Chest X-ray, AP view. Patient: 66 years old, sex F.
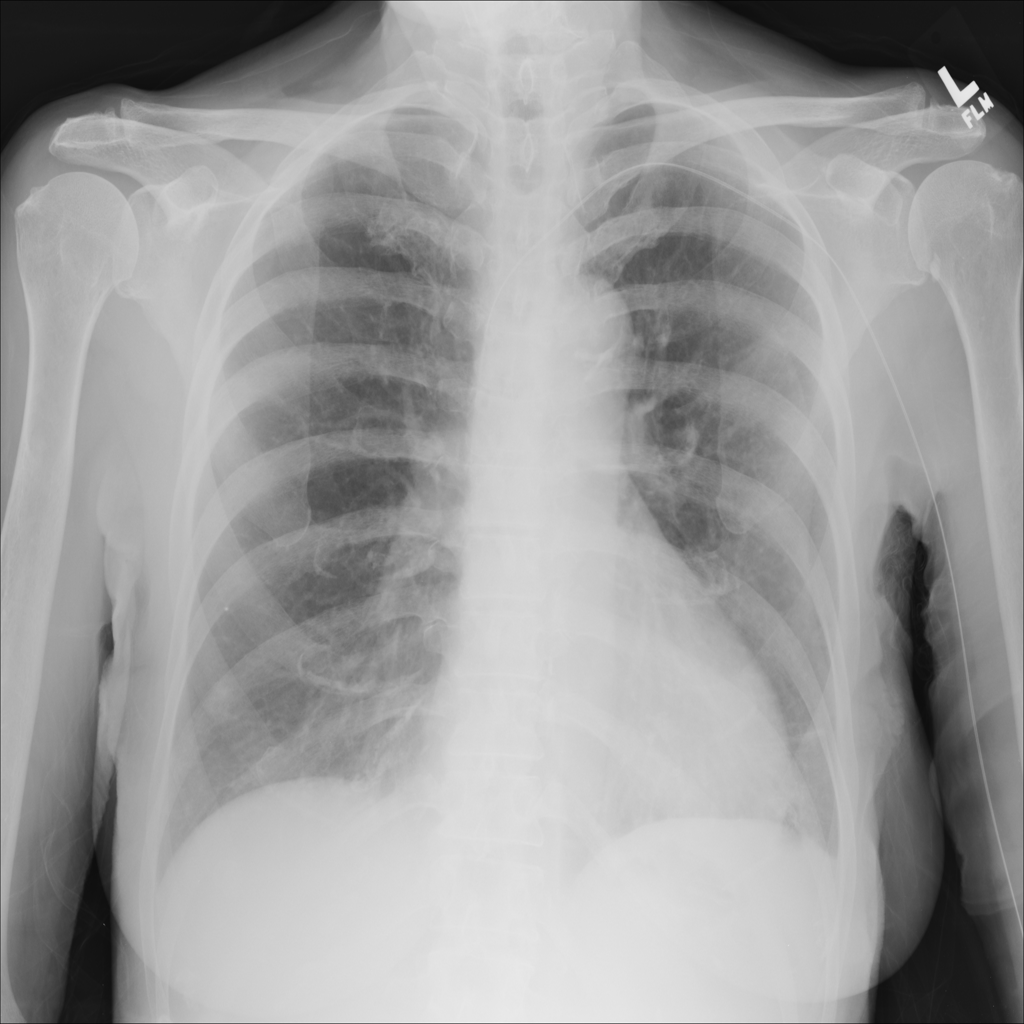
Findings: No Finding